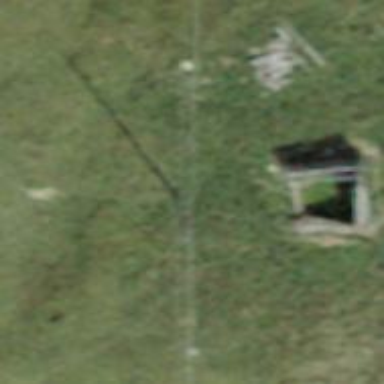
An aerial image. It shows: Power pole.